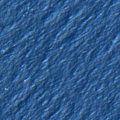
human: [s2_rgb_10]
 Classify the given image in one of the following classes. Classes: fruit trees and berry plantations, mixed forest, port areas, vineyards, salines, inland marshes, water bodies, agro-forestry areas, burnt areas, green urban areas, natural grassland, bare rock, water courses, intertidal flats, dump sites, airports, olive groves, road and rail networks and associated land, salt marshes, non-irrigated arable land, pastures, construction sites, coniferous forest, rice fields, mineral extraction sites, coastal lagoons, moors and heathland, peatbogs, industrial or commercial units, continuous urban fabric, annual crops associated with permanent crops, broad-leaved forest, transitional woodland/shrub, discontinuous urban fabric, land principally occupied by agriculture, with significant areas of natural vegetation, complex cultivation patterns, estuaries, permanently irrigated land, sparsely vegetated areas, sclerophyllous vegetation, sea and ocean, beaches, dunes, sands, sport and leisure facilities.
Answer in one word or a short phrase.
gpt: sea and ocean